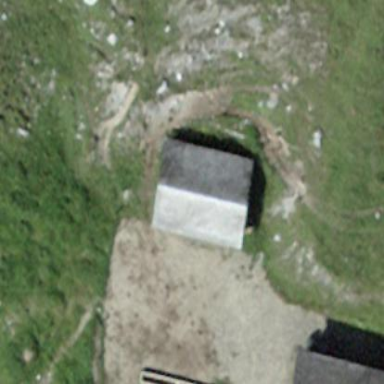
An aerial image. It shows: Simple and straightforward house.